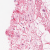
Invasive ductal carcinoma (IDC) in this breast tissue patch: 0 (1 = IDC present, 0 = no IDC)